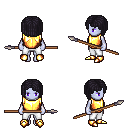
a pixel art fantasy rpg character, female body template, dark elf, purple skin, gold chest armor, white pants, raven pageboy hairstyle, gold boots, spear, four views (front, back, left, right), 2x2 character sprite sheet, small pixel art, hard edges, no anti-aliasing